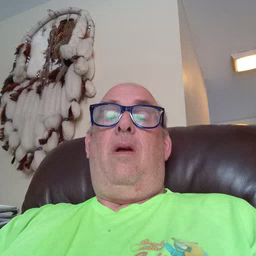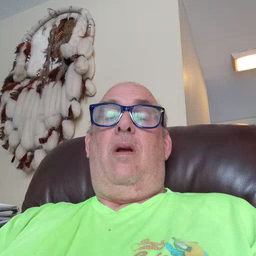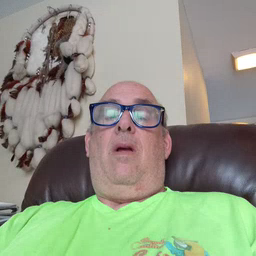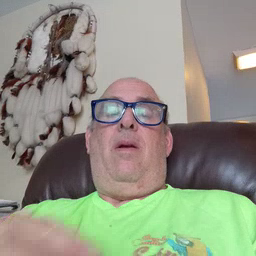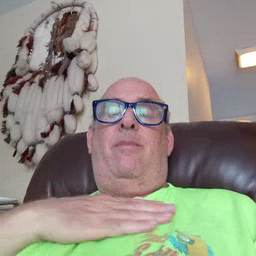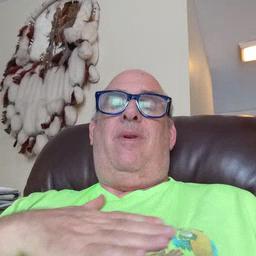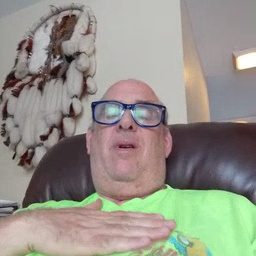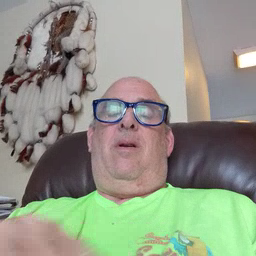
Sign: please